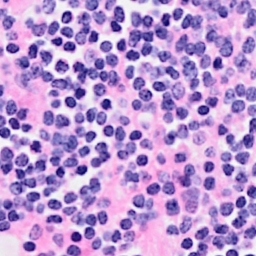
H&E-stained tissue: Breast